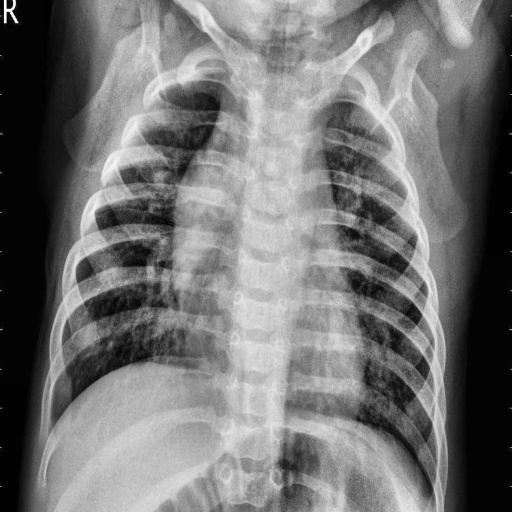
Finding: PNEUMONIA